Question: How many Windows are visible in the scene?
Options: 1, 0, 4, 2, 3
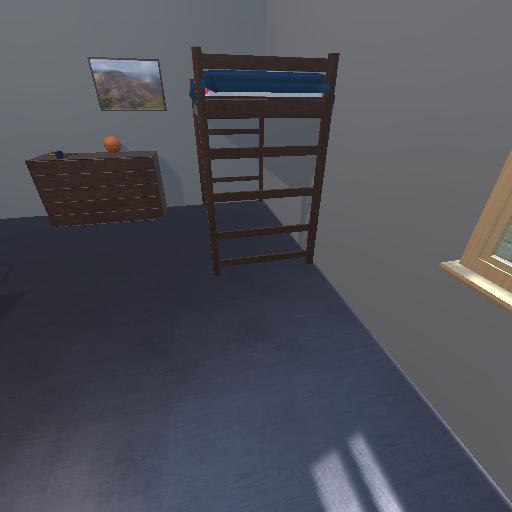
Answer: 1